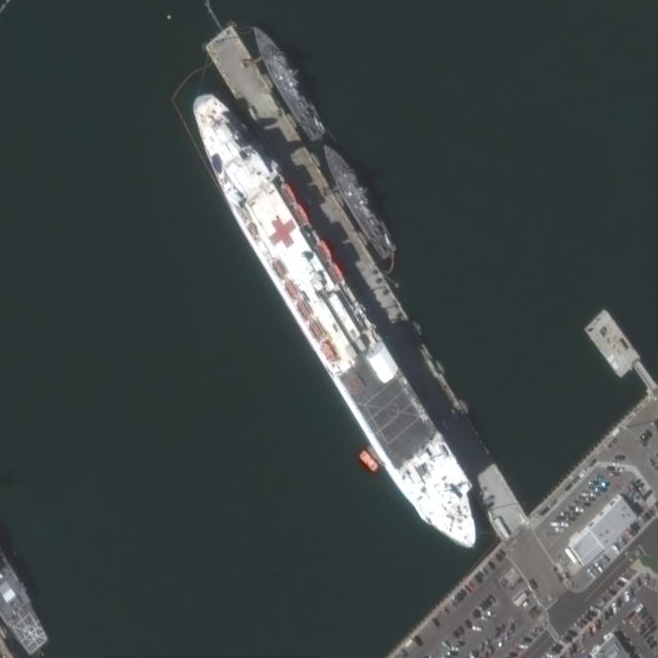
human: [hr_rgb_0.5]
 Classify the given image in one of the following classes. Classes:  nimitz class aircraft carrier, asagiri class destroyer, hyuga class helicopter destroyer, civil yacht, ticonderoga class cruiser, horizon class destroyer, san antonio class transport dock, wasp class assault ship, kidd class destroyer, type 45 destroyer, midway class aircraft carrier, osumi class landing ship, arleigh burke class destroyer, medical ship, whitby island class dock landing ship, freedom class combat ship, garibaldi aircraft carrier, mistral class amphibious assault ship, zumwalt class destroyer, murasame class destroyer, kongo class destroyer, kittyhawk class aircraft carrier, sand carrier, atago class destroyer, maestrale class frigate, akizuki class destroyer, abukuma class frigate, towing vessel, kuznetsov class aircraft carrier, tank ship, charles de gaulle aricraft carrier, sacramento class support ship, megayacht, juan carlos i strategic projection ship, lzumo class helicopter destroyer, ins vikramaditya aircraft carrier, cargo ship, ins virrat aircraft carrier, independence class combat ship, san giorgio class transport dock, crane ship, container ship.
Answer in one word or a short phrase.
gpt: Medical ship